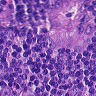
Metastatic tissue present: yes